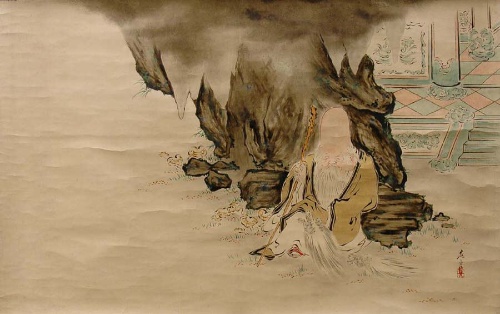
Artist: Shibata Zeshin
Artist bio: Japanese, 1807–1891
Date: 19th century
Object type: Hanging scroll
Classification: Paintings
Medium: Hanging scroll; ink on paper
Culture: Japan
Period: Edo period (1615–1868)
Dimensions: Image: 13 5/8 x 21 3/8 in. (34.6 x 54.3 cm)
Overall with knobs: 50 1/4 x 25 in. (127.6 x 63.5 cm)
Department: Asian Art
Credit line: Purchase, Gifts, Bequests, and Funds from various donors, by exchange, 1951
Accession year: 1951
Repository: Metropolitan Museum of Art, New York, NY
Tags: Men